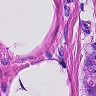
Metastatic tissue present: yes